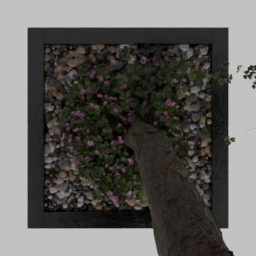
Label: nature